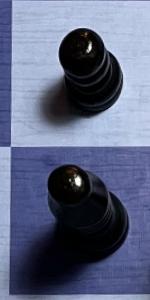
Label: Bishop_Black